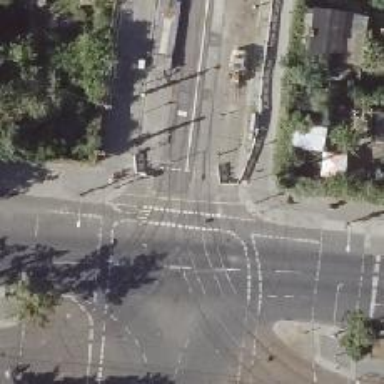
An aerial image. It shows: Tram crossing on the railway.